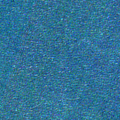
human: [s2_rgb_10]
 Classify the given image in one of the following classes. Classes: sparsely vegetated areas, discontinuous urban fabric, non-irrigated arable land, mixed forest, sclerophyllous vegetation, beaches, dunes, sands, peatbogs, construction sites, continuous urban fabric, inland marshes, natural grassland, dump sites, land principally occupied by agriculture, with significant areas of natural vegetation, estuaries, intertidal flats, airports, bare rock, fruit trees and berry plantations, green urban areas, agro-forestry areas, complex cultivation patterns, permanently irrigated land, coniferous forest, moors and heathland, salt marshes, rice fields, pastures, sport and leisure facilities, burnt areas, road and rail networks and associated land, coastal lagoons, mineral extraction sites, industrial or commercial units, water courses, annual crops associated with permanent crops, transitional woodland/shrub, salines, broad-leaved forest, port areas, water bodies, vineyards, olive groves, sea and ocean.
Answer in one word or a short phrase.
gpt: sea and ocean